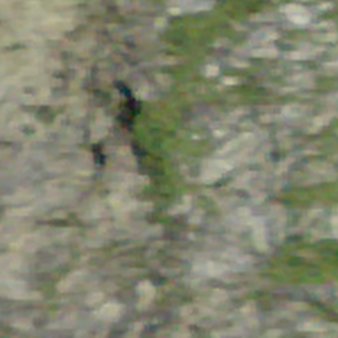
Label: other